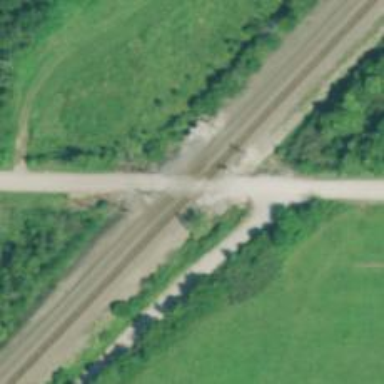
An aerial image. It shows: Railway level crossing.